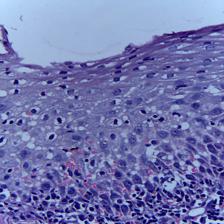
Diagnosis: OSCC